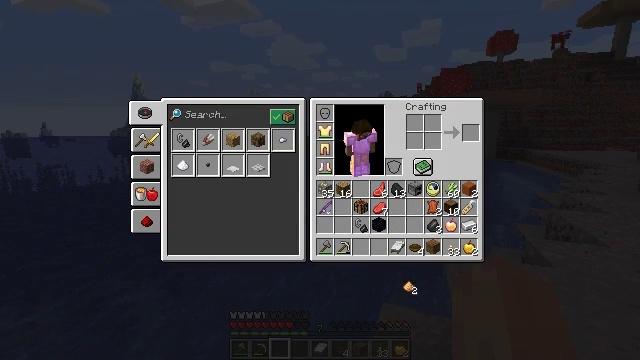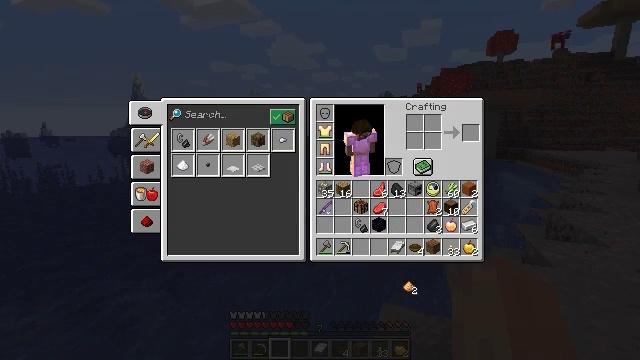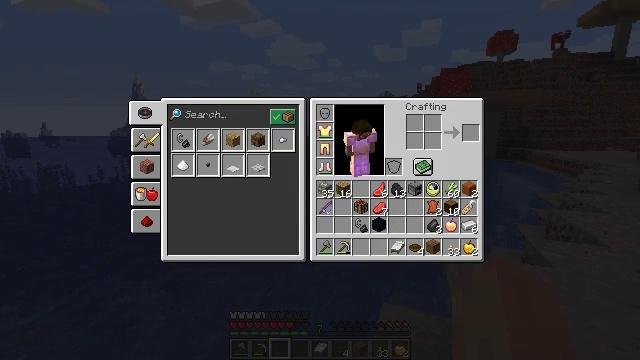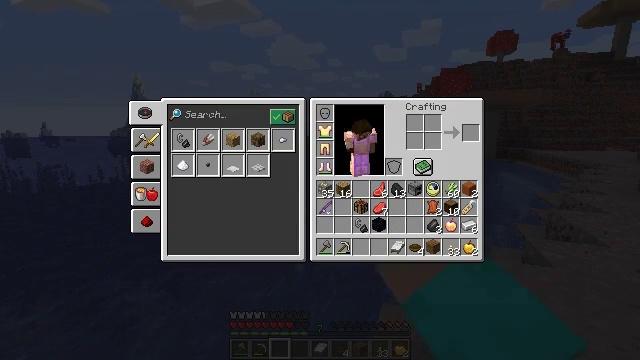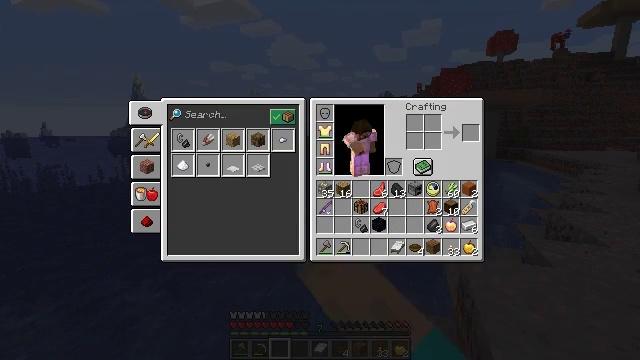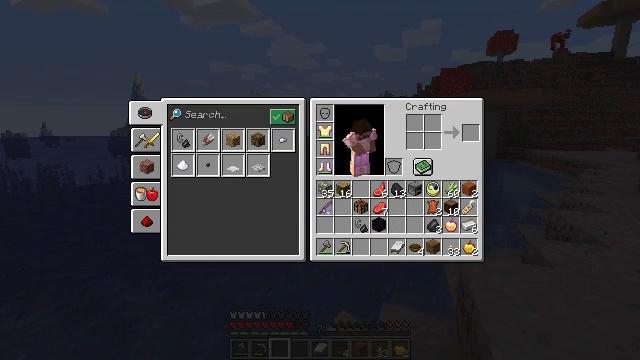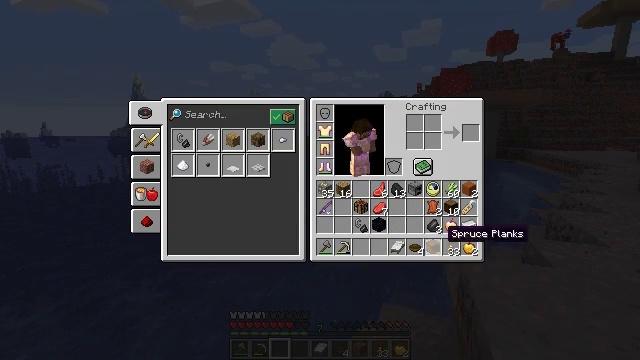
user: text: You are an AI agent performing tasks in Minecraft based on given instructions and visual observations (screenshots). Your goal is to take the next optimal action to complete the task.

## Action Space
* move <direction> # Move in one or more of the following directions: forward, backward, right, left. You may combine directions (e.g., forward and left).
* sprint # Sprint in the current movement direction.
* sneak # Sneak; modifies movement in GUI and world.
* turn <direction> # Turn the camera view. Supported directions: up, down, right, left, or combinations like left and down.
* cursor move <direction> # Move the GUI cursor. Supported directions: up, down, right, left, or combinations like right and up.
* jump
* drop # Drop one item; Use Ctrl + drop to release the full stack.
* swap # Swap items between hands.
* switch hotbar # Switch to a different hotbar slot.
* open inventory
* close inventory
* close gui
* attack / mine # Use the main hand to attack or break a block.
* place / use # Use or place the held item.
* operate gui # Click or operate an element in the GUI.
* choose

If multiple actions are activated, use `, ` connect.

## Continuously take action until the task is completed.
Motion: motion action
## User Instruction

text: Remove glowstone dust from the inventory.
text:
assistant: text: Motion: operate gui
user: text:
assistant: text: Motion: no_op
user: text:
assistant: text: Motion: no_op
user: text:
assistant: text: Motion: no_op
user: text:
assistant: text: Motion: cursor move right and up
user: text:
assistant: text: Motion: cursor move right and up
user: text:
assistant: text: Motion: no_op